Interaction volume radius: 5 \u00c5
Interaction volume height: 15 \u00c5
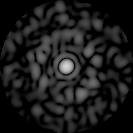
Disorder parameter: 0.803